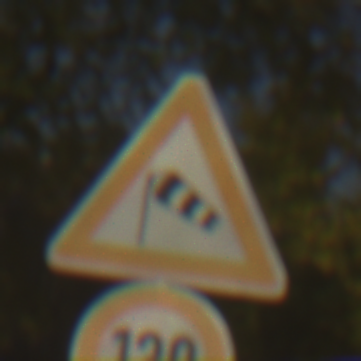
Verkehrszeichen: SeitenwindVonLinks
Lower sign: Geschwindigkeit130
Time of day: SunriseSunset
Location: Outdoor (Urban)
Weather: PartlyCloudy
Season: Autumn
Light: Natural